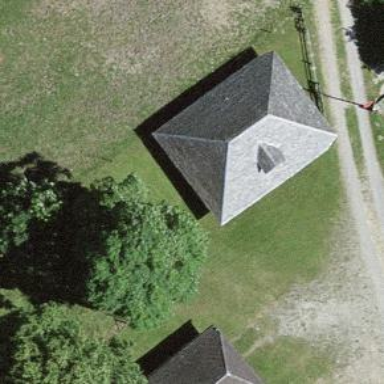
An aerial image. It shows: Barn.